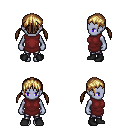
a pixel art fantasy rpg character, female body template, dark elf, purple skin, maroon tunic, metal pants, blonde twin-tailed hairstyle, black shoes, four views (front, back, left, right), 2x2 character sprite sheet, small pixel art, hard edges, no anti-aliasing